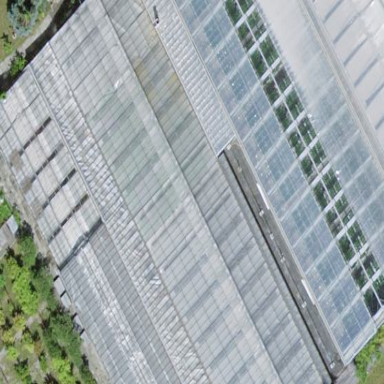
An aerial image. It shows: Gabled greenhouse with roof in classic triangular shape.